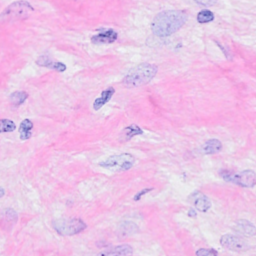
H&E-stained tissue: Breast